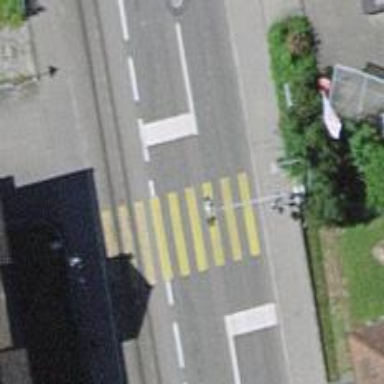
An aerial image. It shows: Road with traffic signals at crossing.